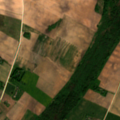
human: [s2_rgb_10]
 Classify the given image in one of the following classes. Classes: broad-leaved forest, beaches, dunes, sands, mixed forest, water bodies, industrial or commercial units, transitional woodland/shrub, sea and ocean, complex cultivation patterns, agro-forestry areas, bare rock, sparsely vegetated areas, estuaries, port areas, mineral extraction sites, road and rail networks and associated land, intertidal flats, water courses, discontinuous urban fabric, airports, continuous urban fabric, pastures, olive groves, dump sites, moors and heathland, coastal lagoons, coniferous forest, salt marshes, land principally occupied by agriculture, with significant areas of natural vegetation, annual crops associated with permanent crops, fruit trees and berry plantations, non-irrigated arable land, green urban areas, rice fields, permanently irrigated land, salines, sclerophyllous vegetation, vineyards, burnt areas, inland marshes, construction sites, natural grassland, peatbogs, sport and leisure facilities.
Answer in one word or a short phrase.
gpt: non-irrigated arable land, complex cultivation patterns, broad-leaved forest